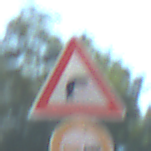
Verkehrszeichen: KurveRechts
Zusatzzeichen unten: Ueberholverbot
Umgebung: Outdoor, Nature
Tageszeit: MorningAfternoon
Wetter: Clear
Licht: Natural
Jahreszeit: Summer
Kontrast: HighContrast